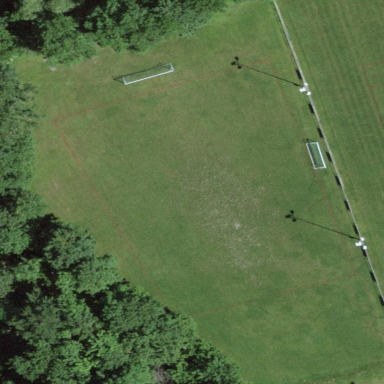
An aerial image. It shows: Grass pitch designated for soccer.